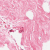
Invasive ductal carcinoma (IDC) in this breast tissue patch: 0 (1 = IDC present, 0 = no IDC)